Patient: sex M, age 78
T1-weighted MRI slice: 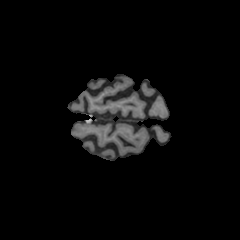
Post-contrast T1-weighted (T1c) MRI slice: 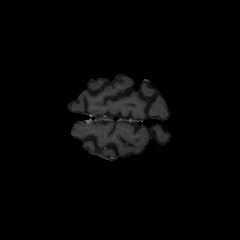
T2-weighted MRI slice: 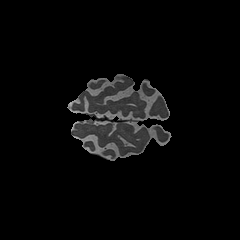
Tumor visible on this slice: no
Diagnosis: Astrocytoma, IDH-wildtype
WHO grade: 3